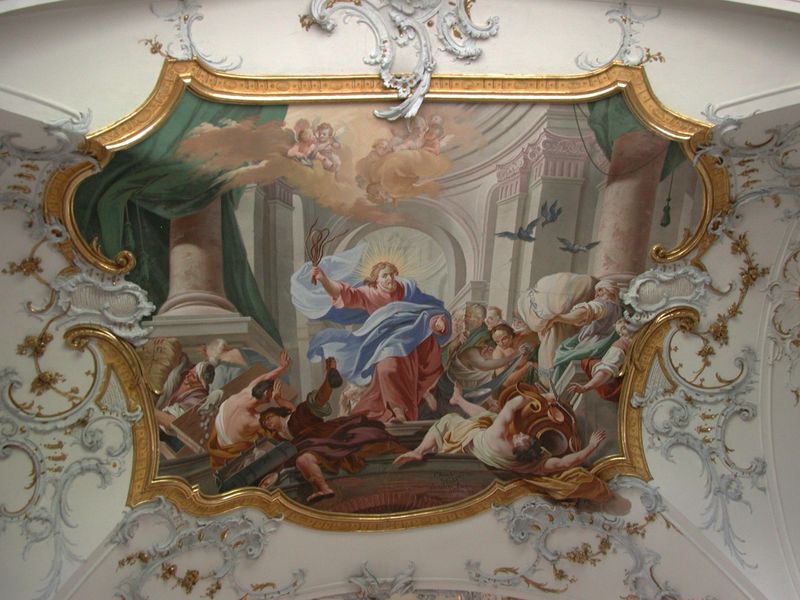
Titel: Fresken der Kirche Ottobeuren
Künstler: Johann Jakob Zeiller
Standort: Ottobeuren, Klosterkirche (EU - D - Bayern)
Schlagwörter: blau, weiß, bewegung, säulen, rot, ornament, vögel, kirche, gold, decke, händler, relief, stuck, antike, tauben, christus, jesus, religiös, tempel, fresko, wandbild, vertreibung, deckenfresko, zornig, vertriebung